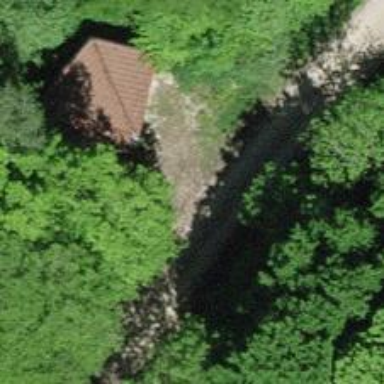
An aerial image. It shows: Shelter located at picnic site.